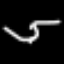
Label: squiggle